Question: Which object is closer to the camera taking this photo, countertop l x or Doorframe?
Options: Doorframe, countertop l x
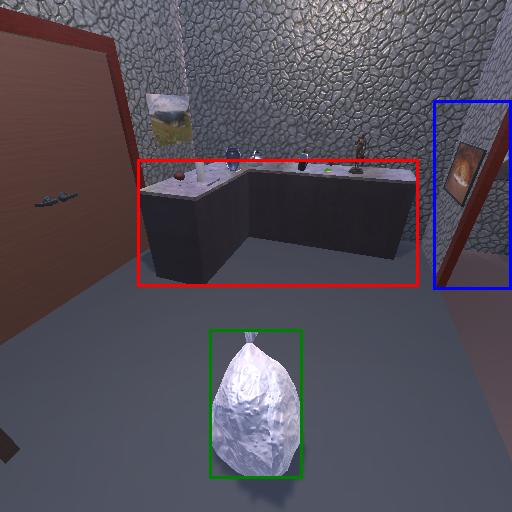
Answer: Doorframe